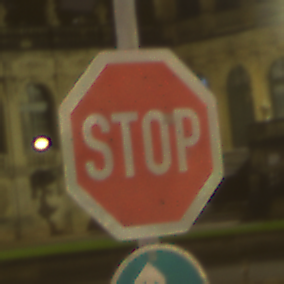
Verkehrszeichen: Stop
Zusatzzeichen unten: VorgeschriebeneFahrtrichtungGeradeausOderRechts
Umgebung: Outdoor, Urban
Tageszeit: Night
Wetter: Overcast
Licht: Artificial
Jahreszeit: NotSpecified
Kontrast: HighContrast